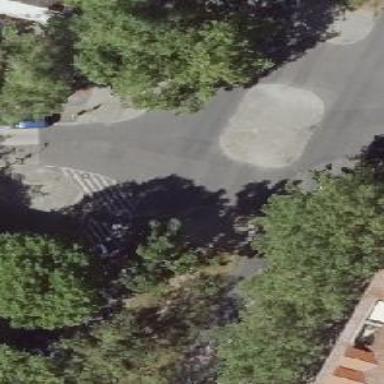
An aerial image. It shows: Tertiary road with asphalt surface. There is lane for parking on the right side of the road.